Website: apple
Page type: billing-address
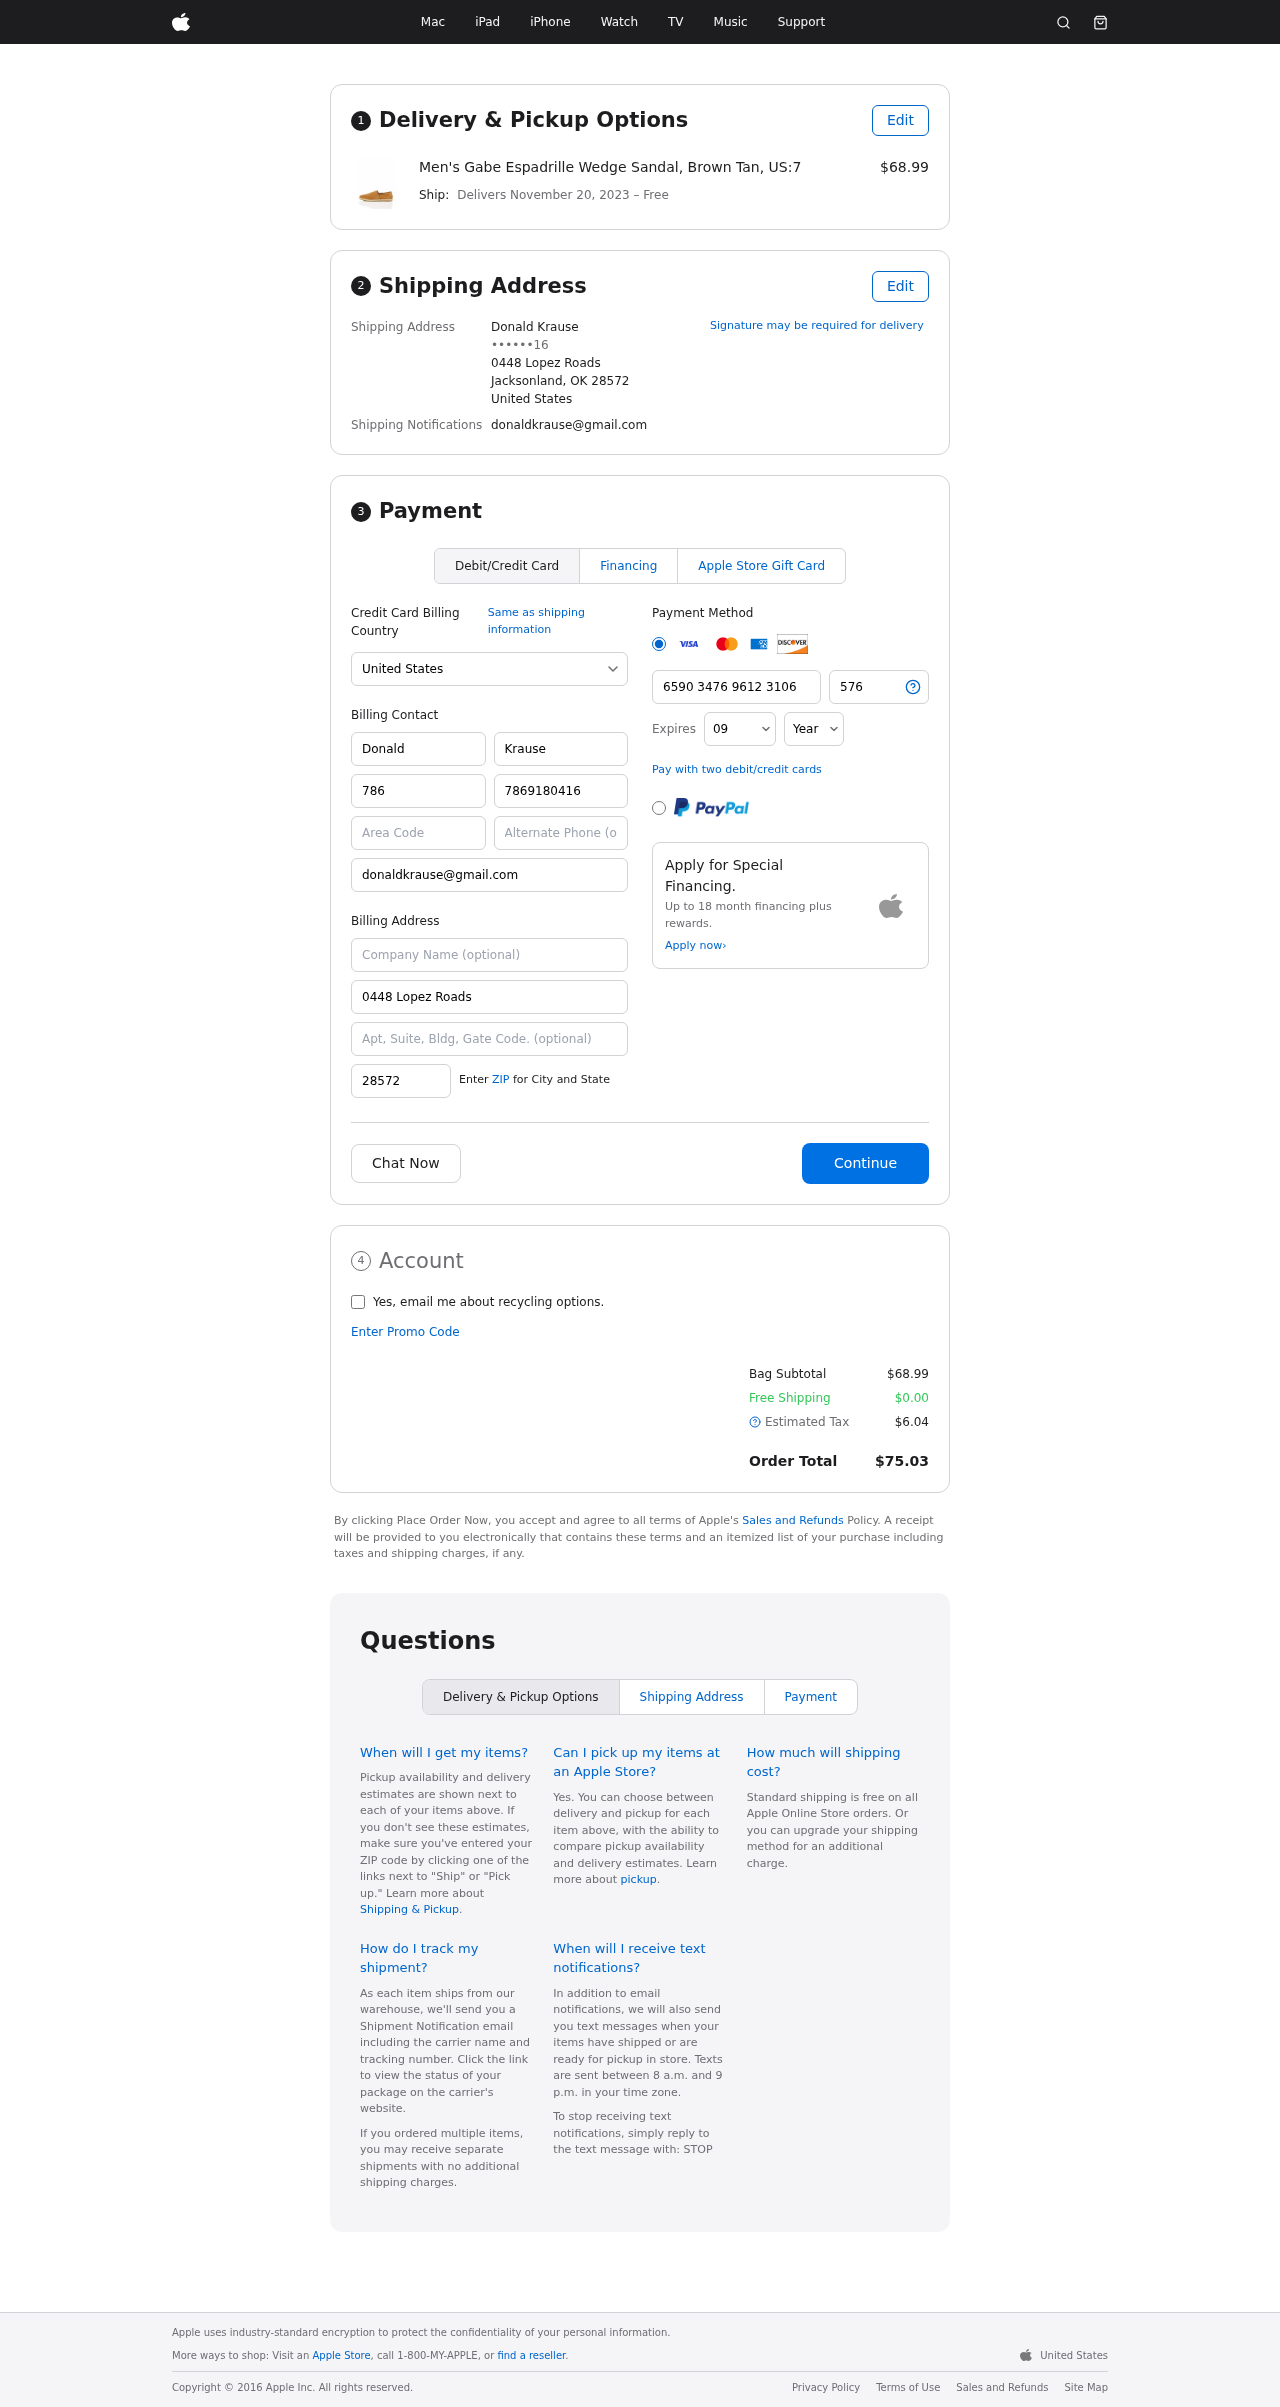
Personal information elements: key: PII_CARD_CVV
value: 576
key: PII_CARD_EXPIRY_MONTH
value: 09
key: PII_CARD_EXPIRY_YEAR
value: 27
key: PII_CARD_NUMBER
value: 6590 3476 9612 3106
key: PII_CITY_STATE_ZIP
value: Jacksonland, OK 28572
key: PII_COUNTRY
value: United States
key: PII_EMAIL
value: donaldkrause@gmail.com
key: PII_FULLNAME
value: Donald Krause
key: PII_STREET
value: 0448 Lopez Roads
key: PII_PHONE_MASKED
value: ••••••16
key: PII_BILLING_FIRSTNAME
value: Donald
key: PII_BILLING_LASTNAME
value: Krause
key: PII_BILLING_PHONE_AREA
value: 786
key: PII_BILLING_PHONE
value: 7869180416
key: PII_BILLING_EMAIL
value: donaldkrause@gmail.com
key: PII_BILLING_STREET
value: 0448 Lopez Roads
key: PII_BILLING_POSTCODE
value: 28572
Product elements: key: PRODUCT1_NAME
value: Men's Gabe Espadrille Wedge Sandal, Brown Tan, US:7
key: PRODUCT1_PRICE
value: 68.99
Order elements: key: ORDER_DELIVERY_DATE
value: November 20, 2023
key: ORDER_SUBTOTAL
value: $68.99
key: ORDER_SHIPPING_COST
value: $0.00
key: ORDER_TAX
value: $6.04
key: ORDER_TOTAL
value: $75.03